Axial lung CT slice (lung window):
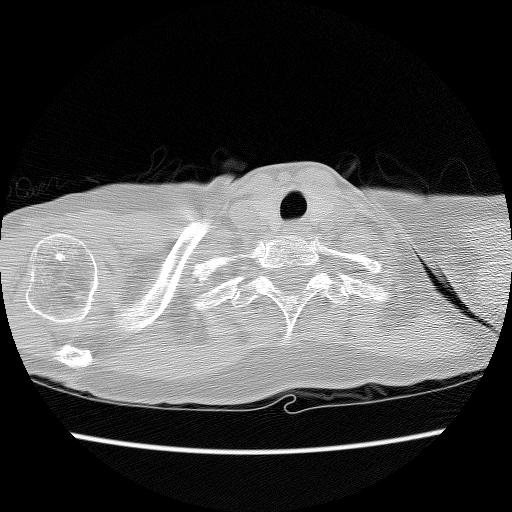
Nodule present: no